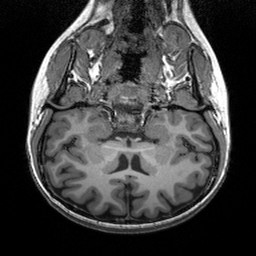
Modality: T1w
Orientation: sagittal